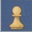
Piece: wP